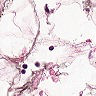
Metastatic tissue present: no